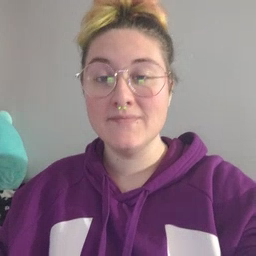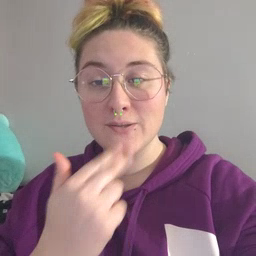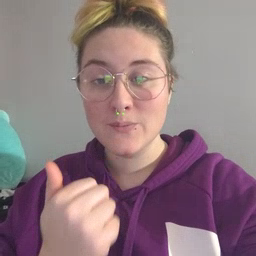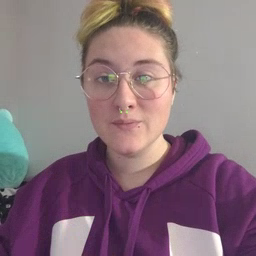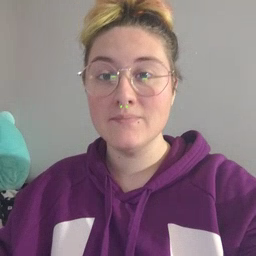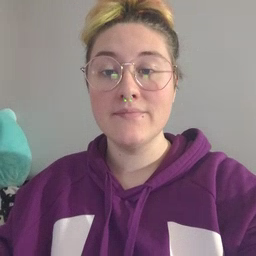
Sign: cute